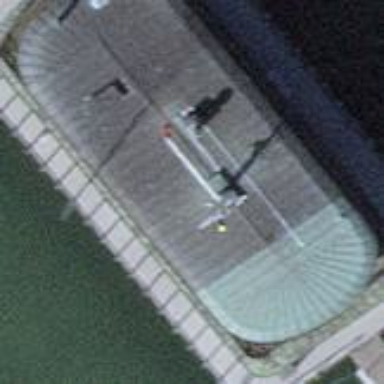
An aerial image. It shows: Boathouse.